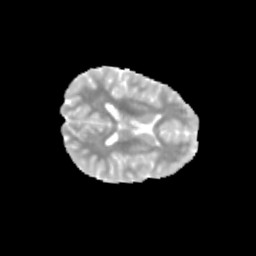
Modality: MD
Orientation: axial
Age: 12
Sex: female
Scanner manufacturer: siemens
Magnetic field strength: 3 T
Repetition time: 3.8 s
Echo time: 0.07 s